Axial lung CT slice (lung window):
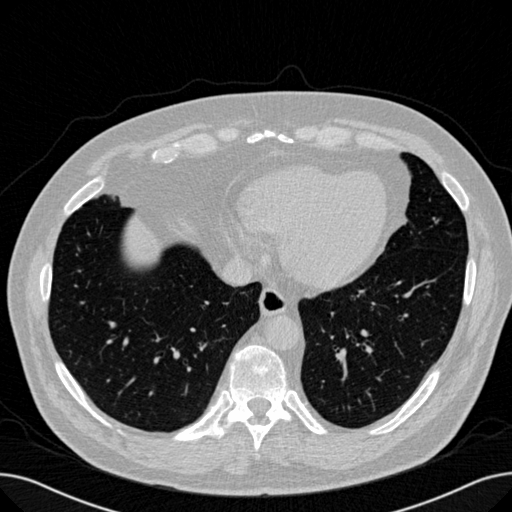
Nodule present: no